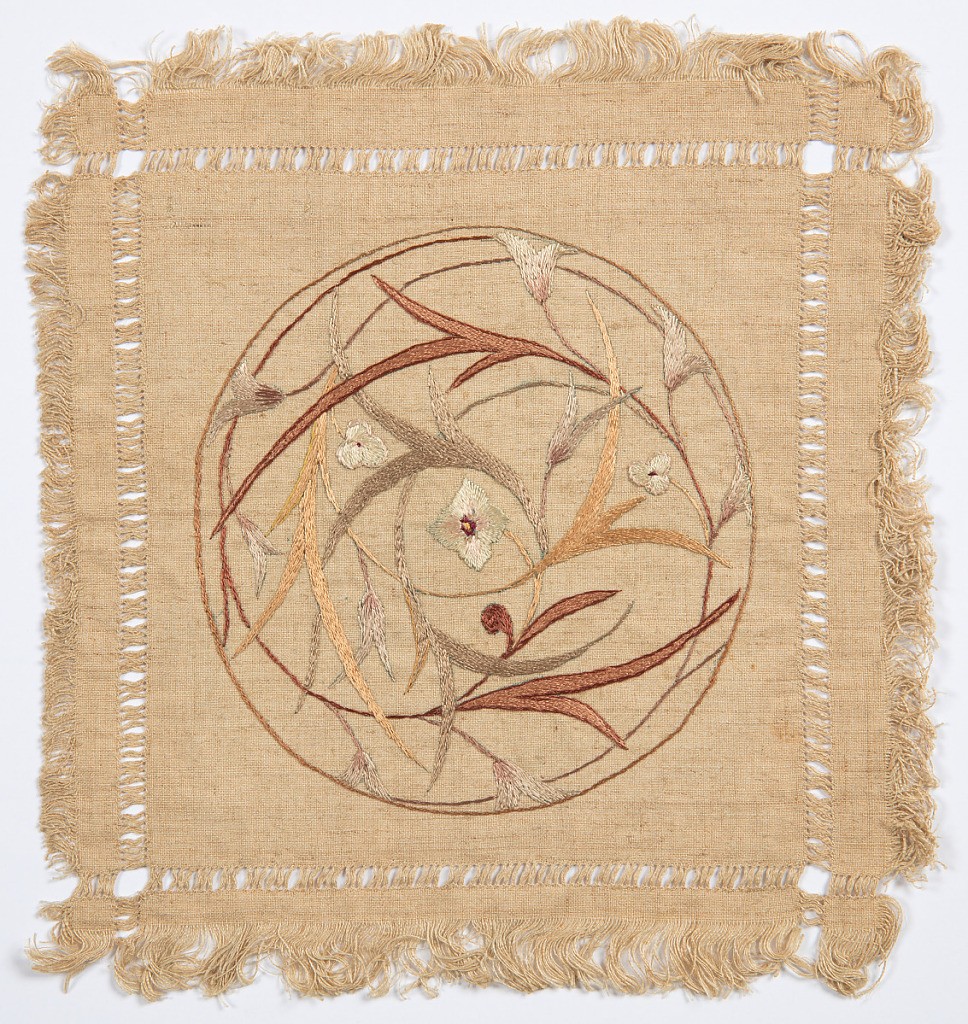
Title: Doily
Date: ca. 1900
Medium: linen, silk Technique: plain weave embroidered in stem, running, satin, knot, detached chain, looping and speckling stitches
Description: Doily embroidered in a circular, floral Art Nouveau pattern with multi-colored silk thread.